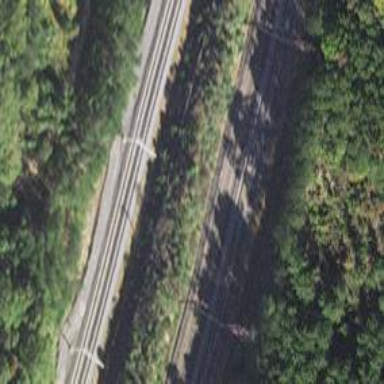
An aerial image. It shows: Railway track with contact lines for electrification.